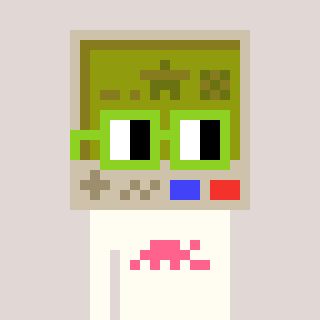
a pixel art character with square light green glasses, a gameboy-shaped head and a grayscale-colored body on a warm background